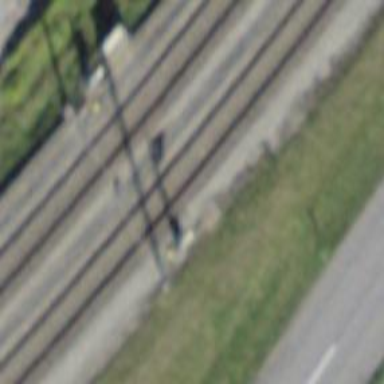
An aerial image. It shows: Railway signal.